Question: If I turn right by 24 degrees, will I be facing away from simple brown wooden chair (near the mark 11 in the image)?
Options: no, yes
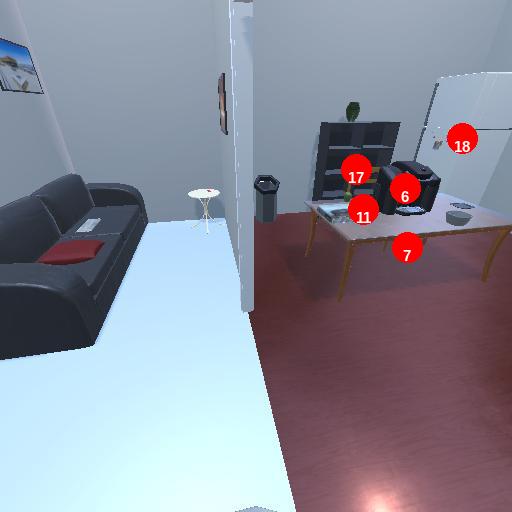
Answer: no